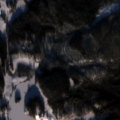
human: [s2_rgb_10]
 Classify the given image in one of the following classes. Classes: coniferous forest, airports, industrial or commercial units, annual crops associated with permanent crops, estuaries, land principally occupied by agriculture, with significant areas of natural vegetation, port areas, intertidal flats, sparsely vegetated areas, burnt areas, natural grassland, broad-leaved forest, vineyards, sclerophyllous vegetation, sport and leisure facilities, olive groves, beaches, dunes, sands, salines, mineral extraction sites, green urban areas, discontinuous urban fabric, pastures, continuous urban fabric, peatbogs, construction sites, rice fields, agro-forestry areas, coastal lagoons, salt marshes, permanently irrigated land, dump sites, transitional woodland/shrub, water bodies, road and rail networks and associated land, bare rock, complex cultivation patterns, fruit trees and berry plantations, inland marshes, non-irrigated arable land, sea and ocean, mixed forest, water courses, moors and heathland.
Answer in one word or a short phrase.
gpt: land principally occupied by agriculture, with significant areas of natural vegetation, coniferous forest, mixed forest, water bodies